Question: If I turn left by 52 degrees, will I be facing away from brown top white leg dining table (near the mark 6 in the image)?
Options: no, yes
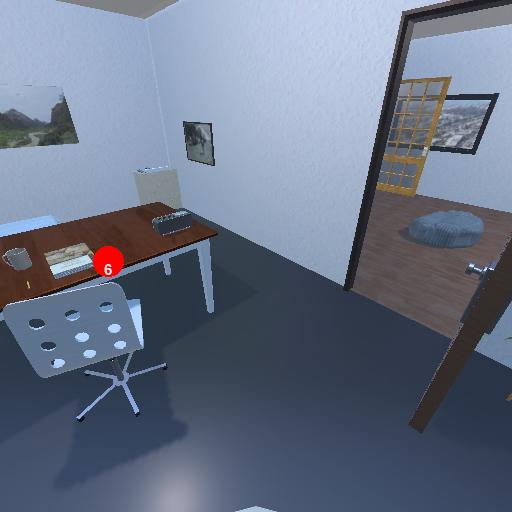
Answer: no